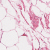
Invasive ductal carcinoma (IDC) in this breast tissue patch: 0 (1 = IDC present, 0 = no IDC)